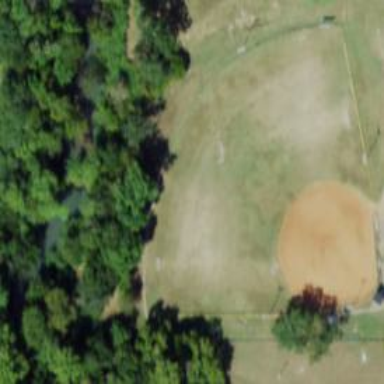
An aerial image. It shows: Softball pitch for leisure and sport activities.